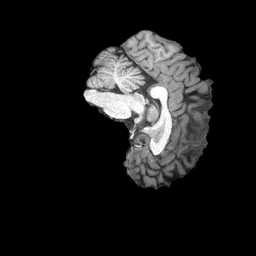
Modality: T1w
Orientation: sagittal
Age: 23
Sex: female